Question: I am using Live Templates in PHPStorm to easily create blocks of code using variables I define. I created a live template block that creates a group of elements for a text form field using the blade templating engine.
'''
<!--- $VALUE$ Field --->
<div class="form-group">
{{ Form::label('$NAME$', '$VALUE$') }}
{{ Form::text('$NAME$', null, []) }}
</div>
'''
I set up the variables so that I can enter the NAME variable first in all lowercase letters, and it will then automatically fill in the VALUE variable for me while capitalizing the first letter.

Here's an example of how that works out when the name variable is a single word:
'''
<!--- Address Field --->
<div class="form-group">
{{ Form::label('address', 'Address') }}
{{ Form::text('address', null, []) }}
</div>
'''
This works great, but I run into a problem when the field name has two words. I prefer to use underscores between two words for the NAME attribute, and unfortunately that underscore appears in the VALUE variable as well.
'''
<!--- Zip_code Field --->
<div class="form-group">
{{ Form::label('zip_code', 'Zip_code') }}
{{ Form::text('zip_code', null, []) }}
</div>
'''
I can't find a expression in the live template variables setup that allows me to replace an underscore with a space. Ideally I would like to keep the first letter capitalized while also replacing any underscores with spaces for the VALUE variable. Any ideas how I can achieve this?
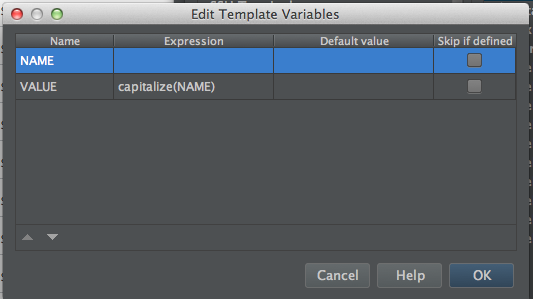
Answer: 'underscoresToSpaces(String)' should do the thing. Like:
'''
capitalize(underscoresToSpaces(NAME))
'''